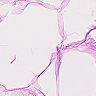
Metastatic tissue present: no